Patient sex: M
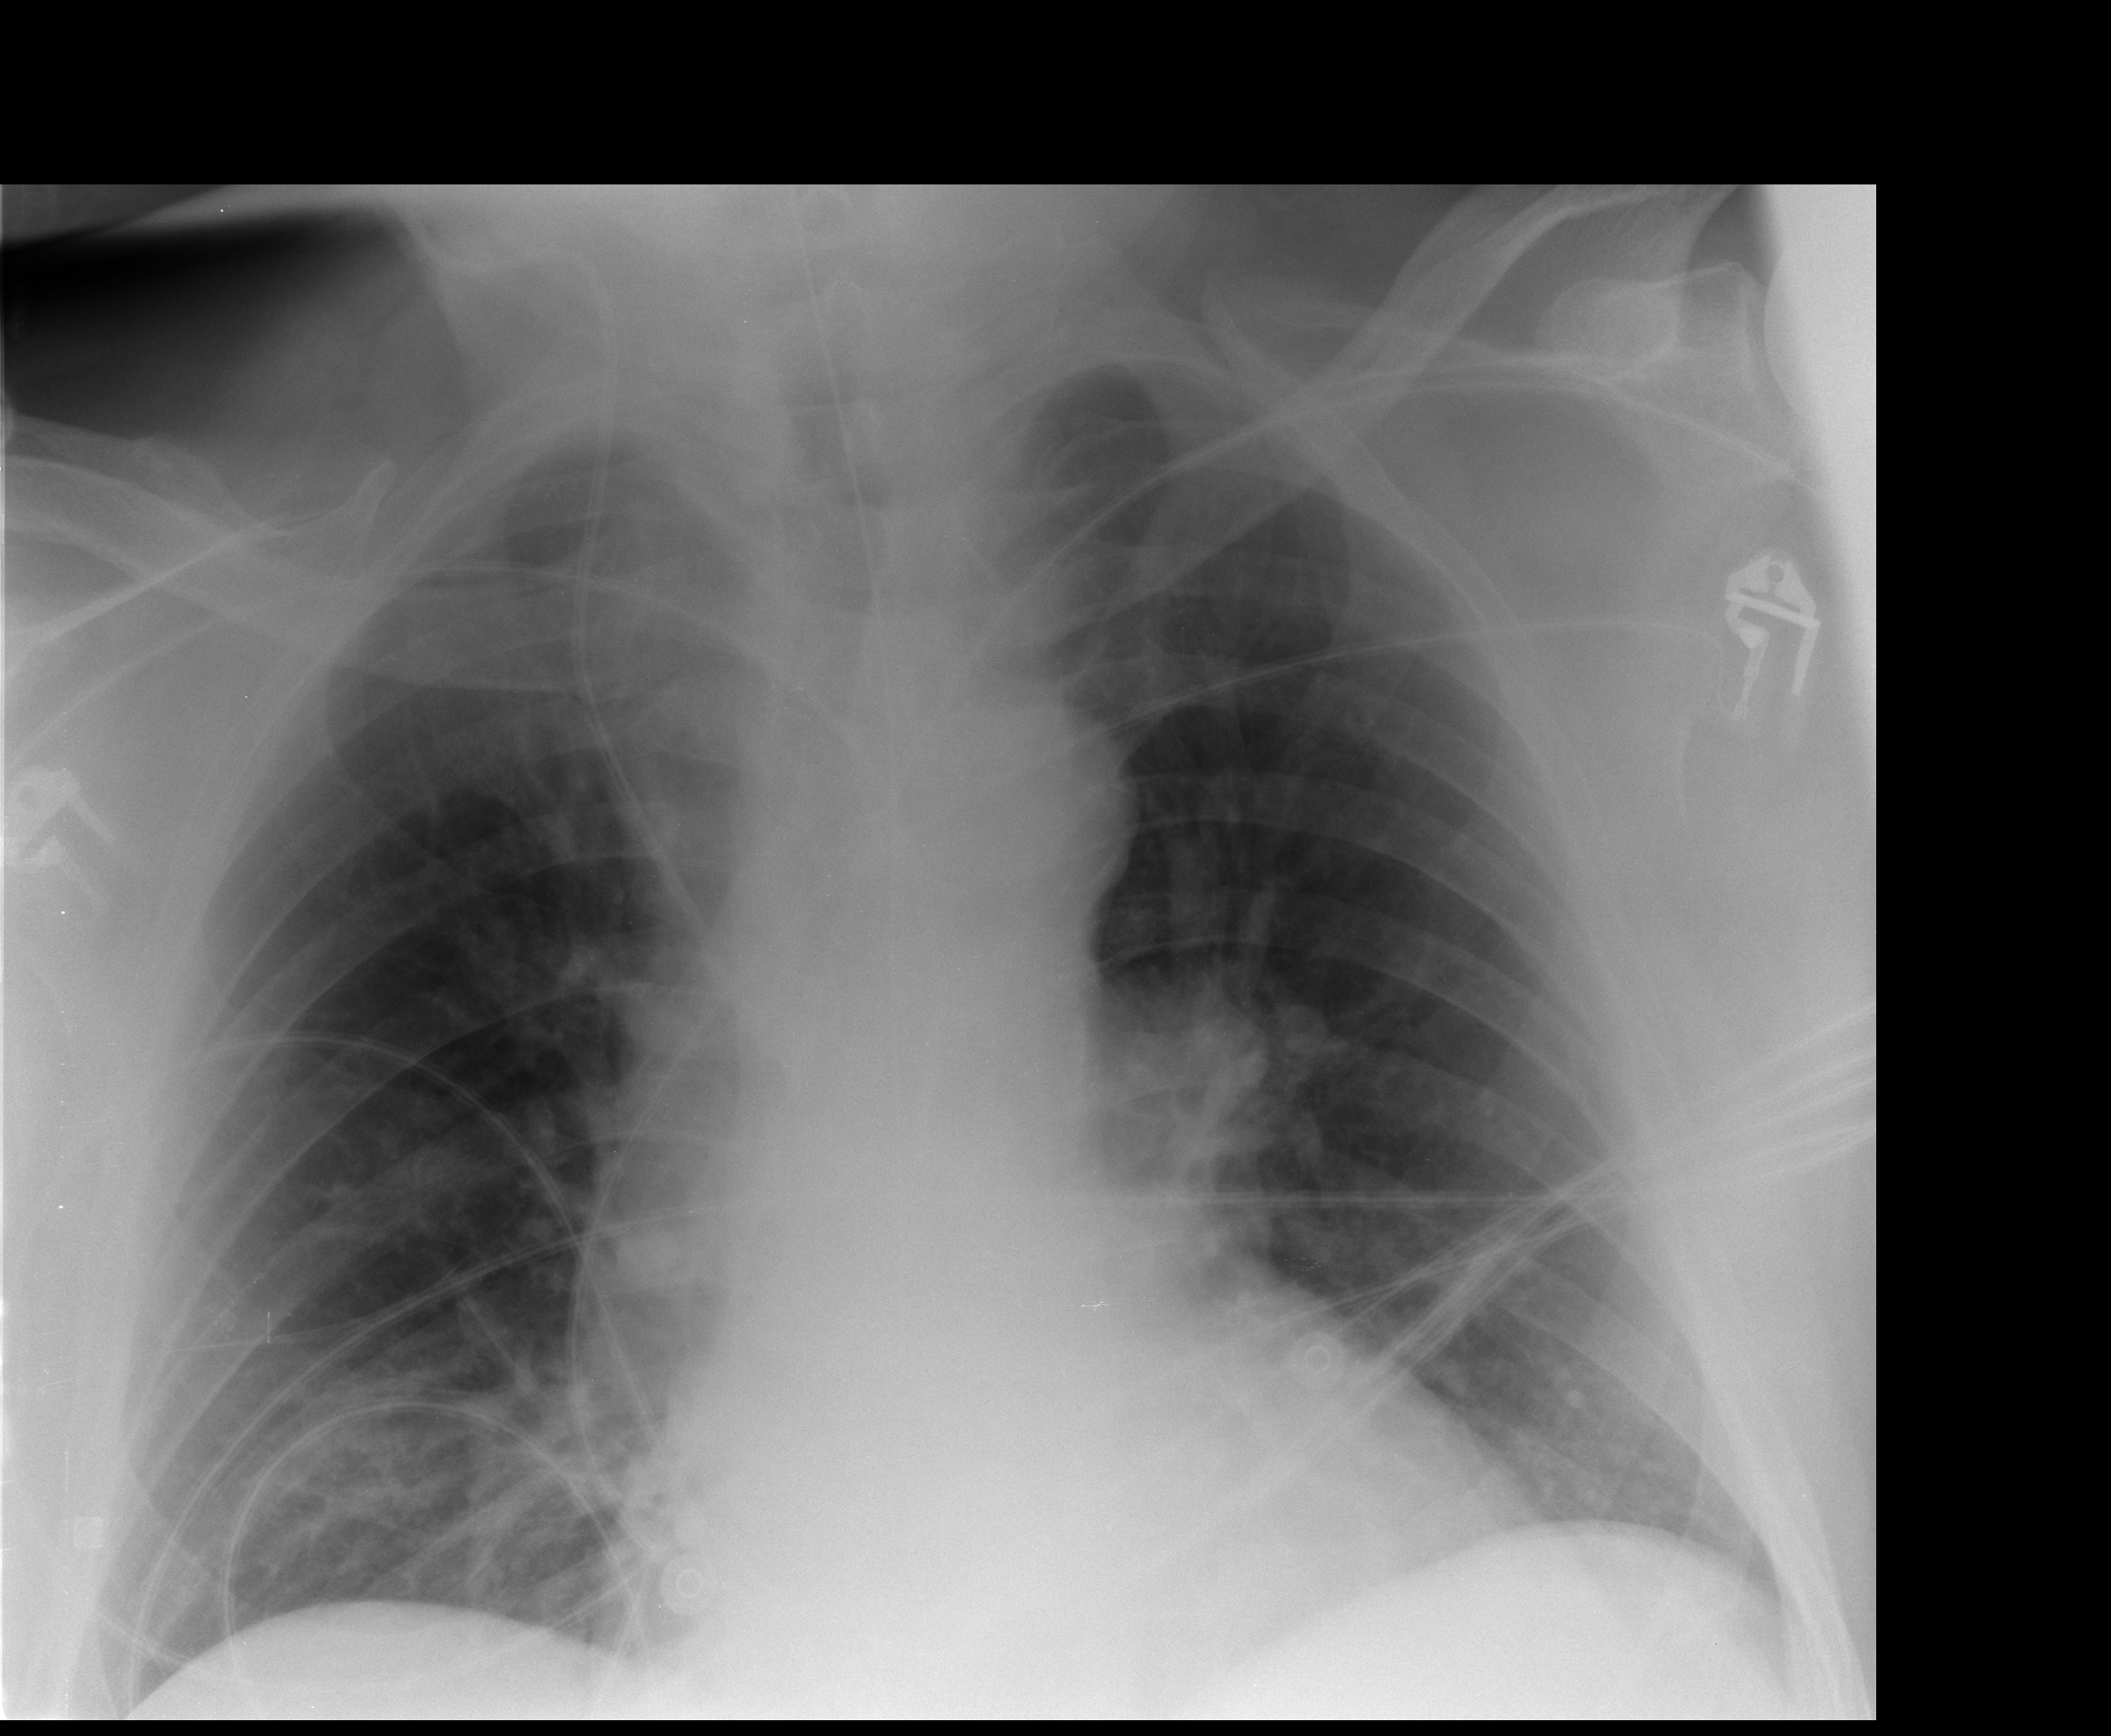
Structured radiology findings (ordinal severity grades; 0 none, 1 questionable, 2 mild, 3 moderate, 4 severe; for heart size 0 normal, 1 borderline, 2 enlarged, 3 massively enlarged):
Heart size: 2
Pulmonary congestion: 0
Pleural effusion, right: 0
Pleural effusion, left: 0
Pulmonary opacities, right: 0
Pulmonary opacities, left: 0
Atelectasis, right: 2
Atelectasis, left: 2